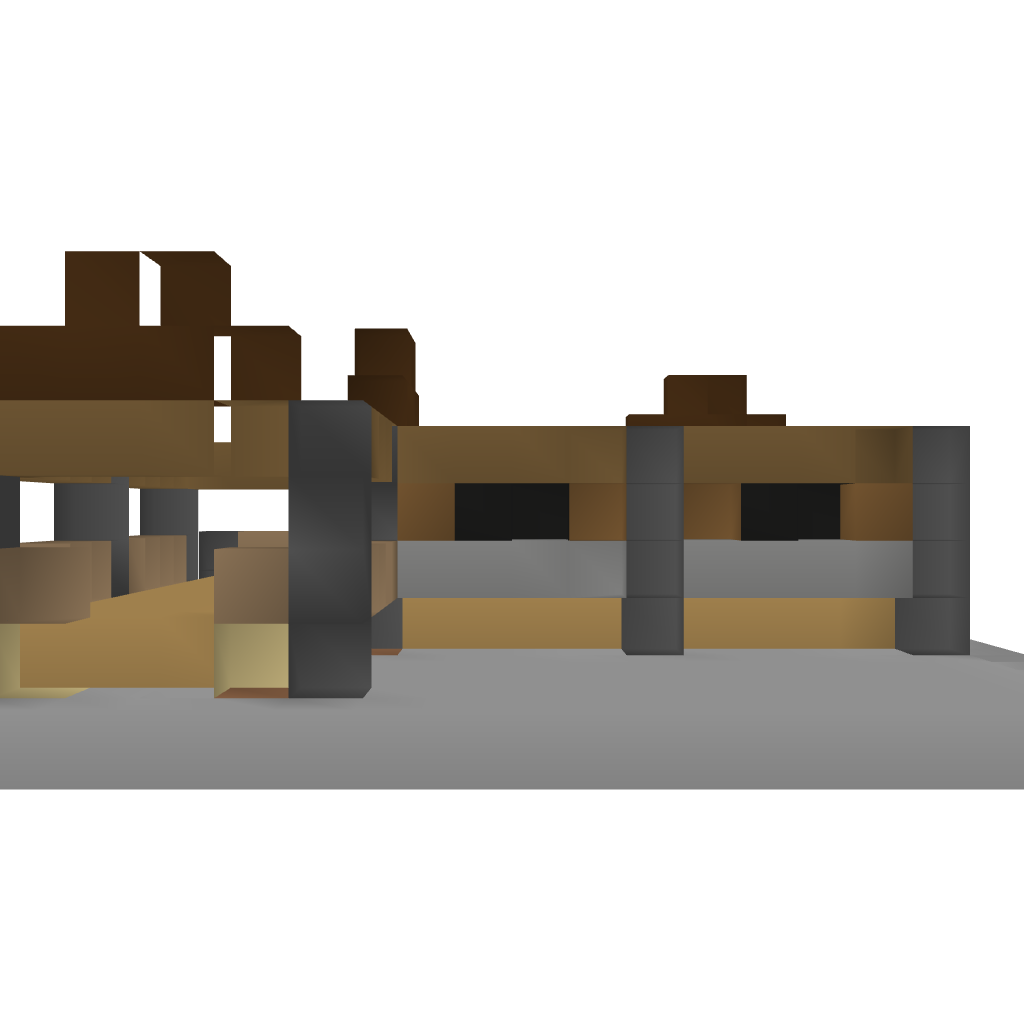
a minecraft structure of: Basic Dockhouse